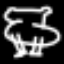
Label: frog